Question: I am developing a game with Cocos2d for the iPad. I have created an Image that I would like to use for my menu, as the regular ItemLabel is flat and ugly. The following shows the same image, but the one on the top is the MenuItem using this code:
'''
CCMenuItemImage *itemEasyLevelImage = [CCMenuItemImage itemWithNormalImage:@"Old_Slow_Menu.png" selectedImage:@"Old_Slow_Menu.png" block:^(id sender){...
'''
The bottom image is the same using this code:
'''
CCSprite *oldSlow = [CCSprite spriteWithFile:@"Old_Slow_Menu.png"];
oldSlow.position = ccp(size.width /2, size.height /2);
[self addChild:oldSlow z: 10];
'''
Any ideas why the image shows up all messed up, as shown in this image:

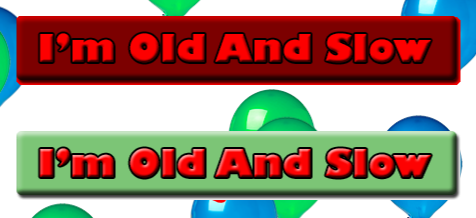
Answer: My guess is that something not shown in your code here is changing the color property of the menu item to ccc3( 255, 0, 0 ).